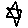
Label: star